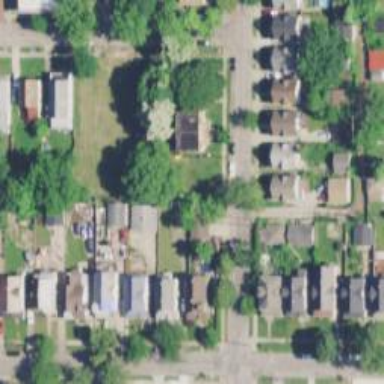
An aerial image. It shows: Alley classified as service road.